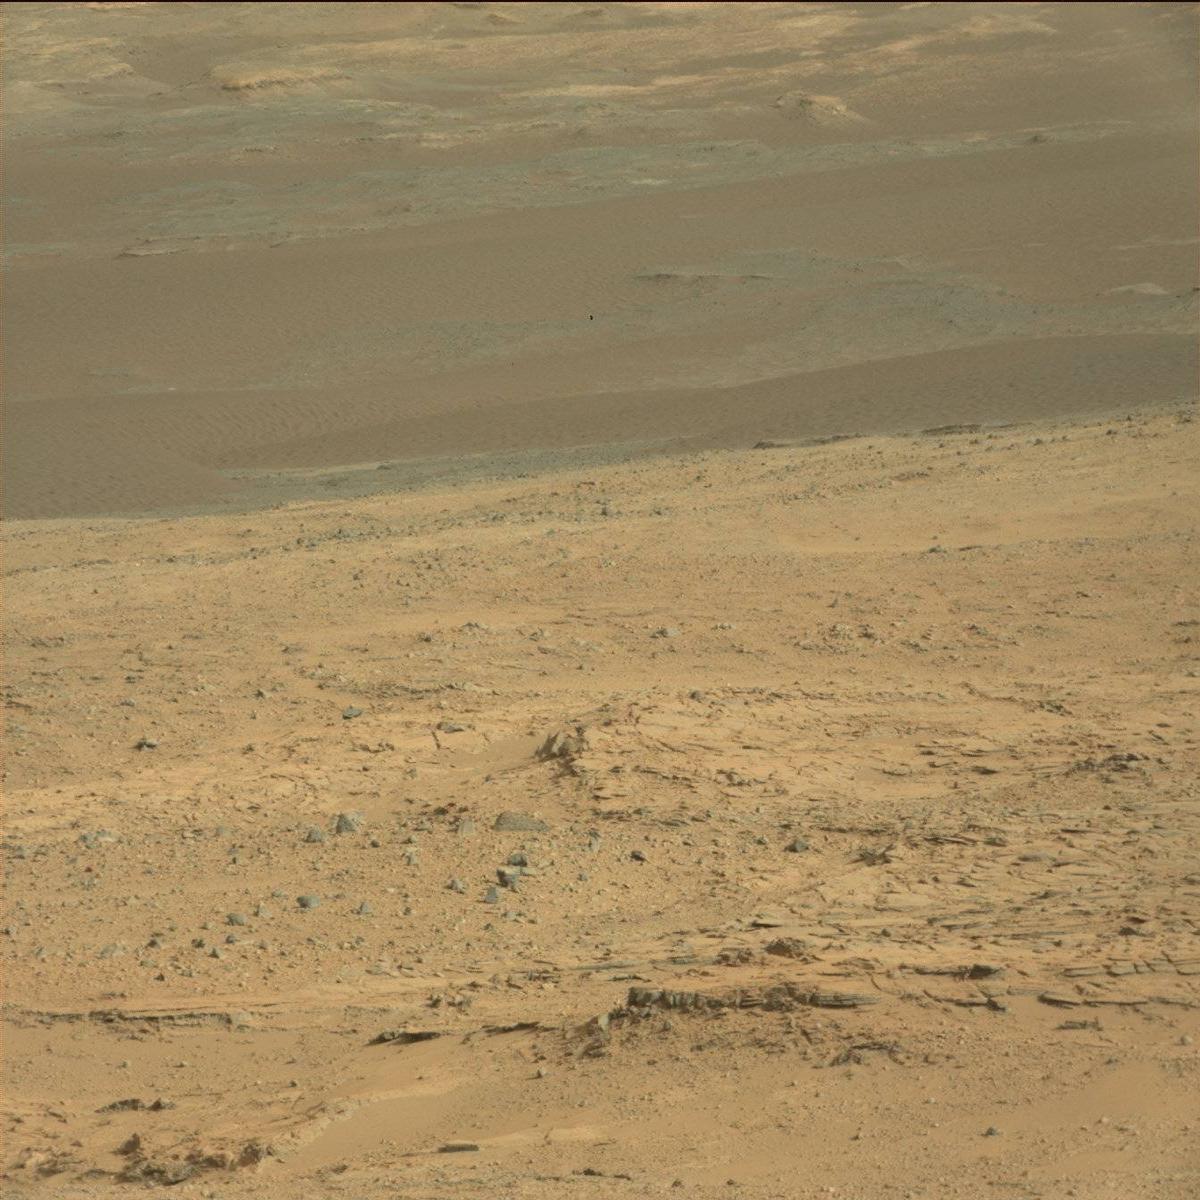
Terrain classes present: Bedrock, Ridge, Sand / Soil